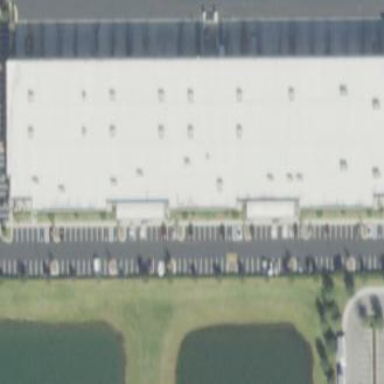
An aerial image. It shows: Warehouse building.